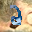
Label: 2